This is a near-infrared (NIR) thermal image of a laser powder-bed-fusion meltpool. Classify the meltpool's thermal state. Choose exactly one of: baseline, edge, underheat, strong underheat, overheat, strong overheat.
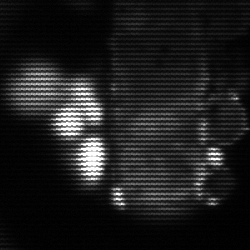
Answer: strong underheat